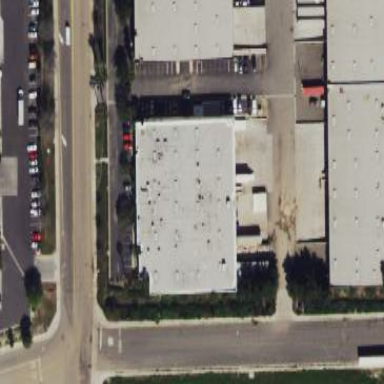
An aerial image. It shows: Industrial building.